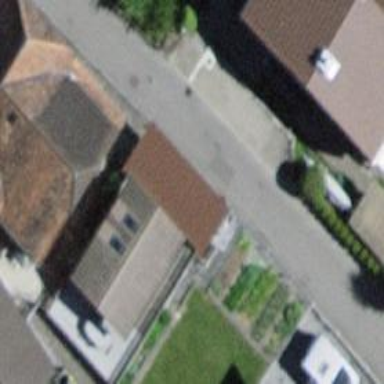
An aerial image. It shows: Garage building.